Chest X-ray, PA view. Patient: 44 years old, sex F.
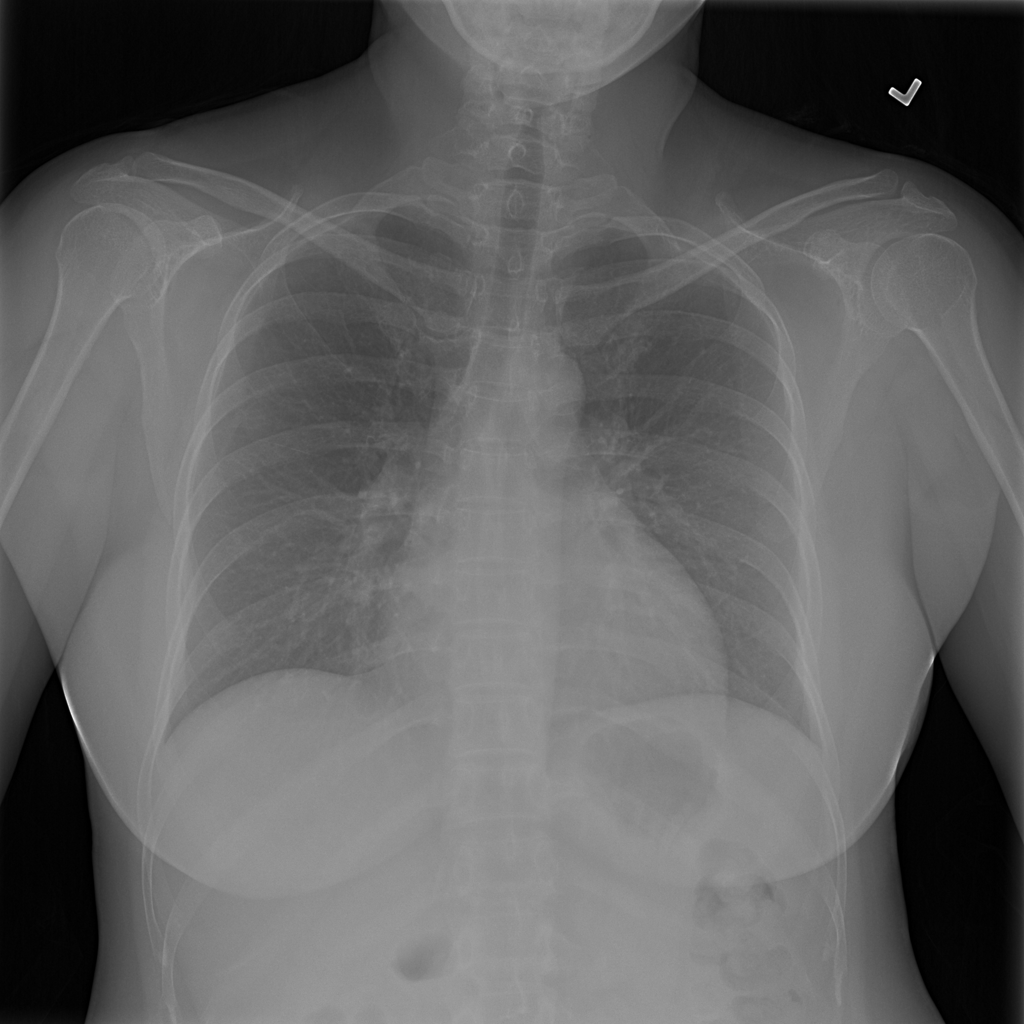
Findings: Infiltration